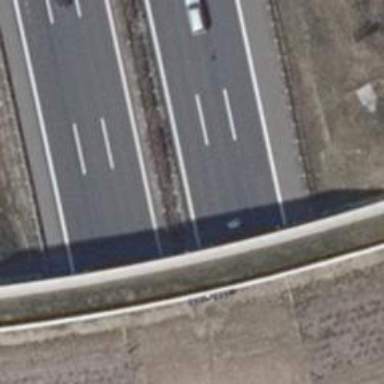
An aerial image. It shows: Asphalt motorway.